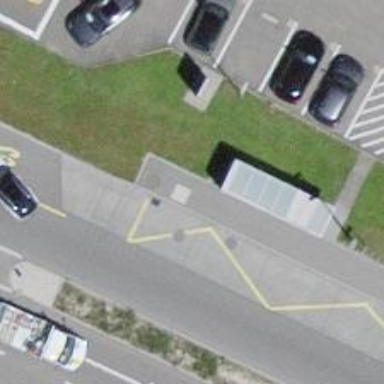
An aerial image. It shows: Bus stop with shelter. It is platform for public transport.